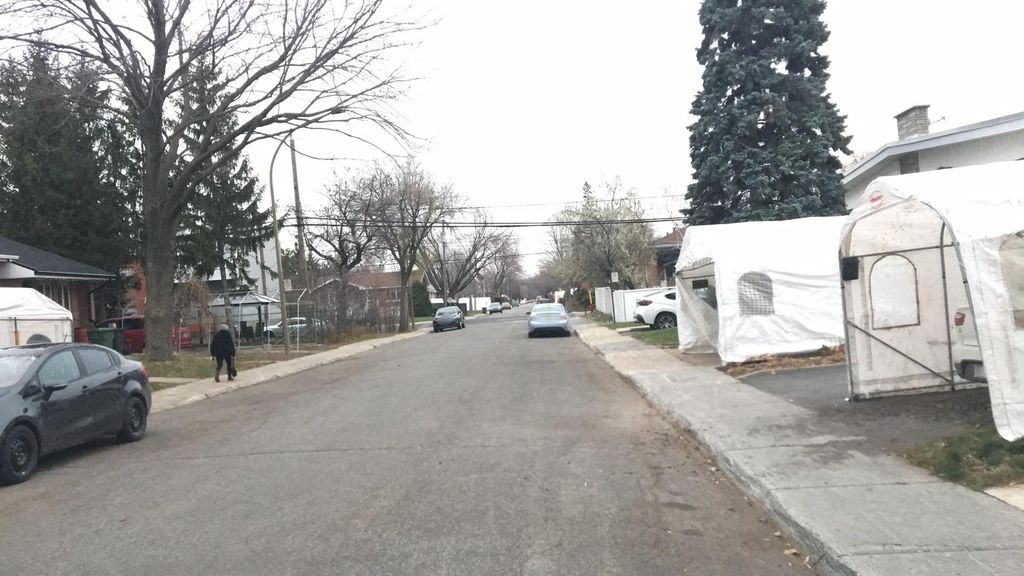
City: montreal